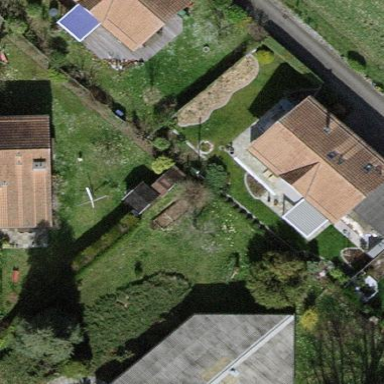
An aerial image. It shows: Garden surrounded by fence.